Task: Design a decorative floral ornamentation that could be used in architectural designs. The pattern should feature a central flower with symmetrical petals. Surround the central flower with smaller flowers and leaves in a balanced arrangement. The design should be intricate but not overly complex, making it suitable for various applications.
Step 531:
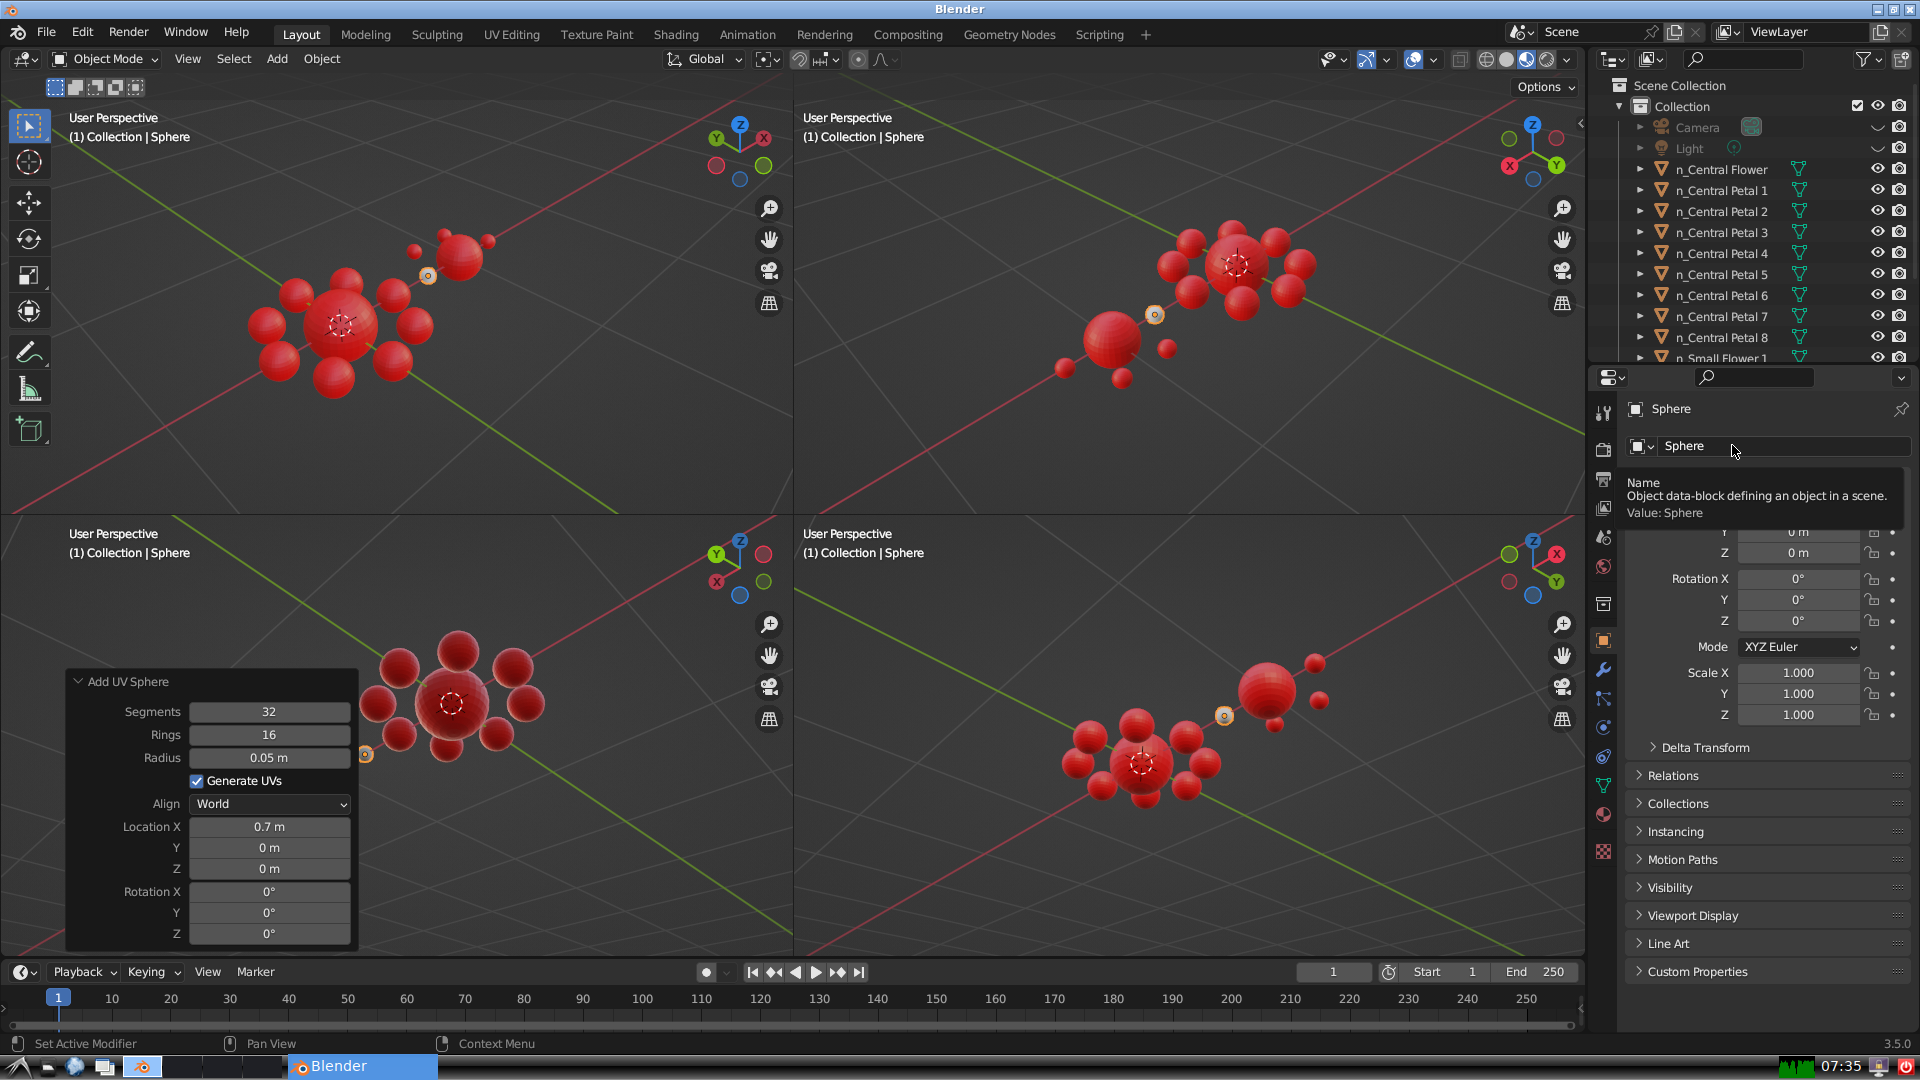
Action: click: no